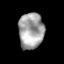
Tissue: prostate
Cell type: Epithelial cells
Senescence score: 0.3204
Nuclear area (px): 890
Mean DAPI intensity: 162.734